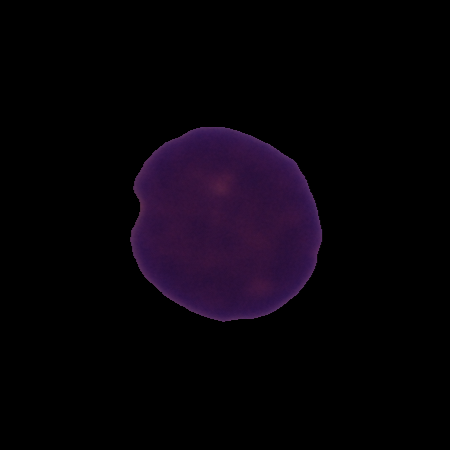
Label: cancer